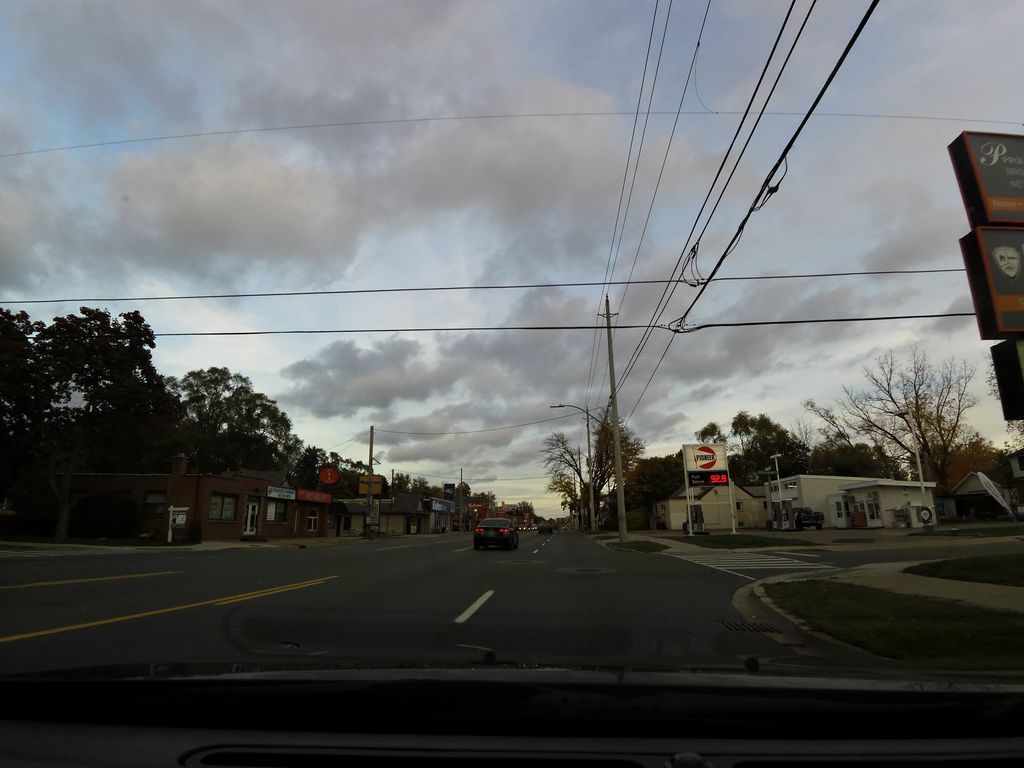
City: hamilton